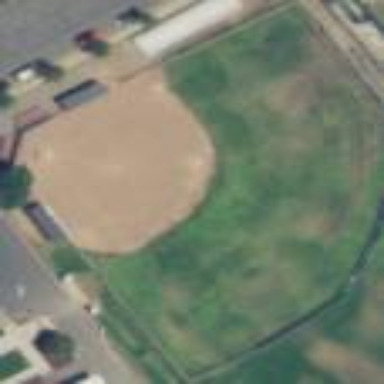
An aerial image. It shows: Baseball pitch for leisure and sports activities.